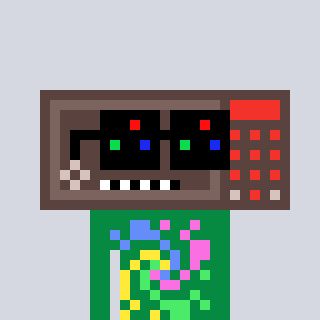
a pixel art character with square black sunglasses, a wallsafe-shaped head and a green-colored body on a cool background